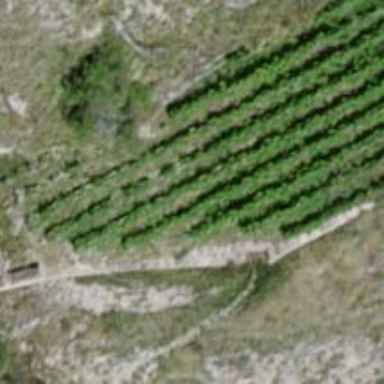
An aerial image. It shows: Vineyard where grapes are grown.